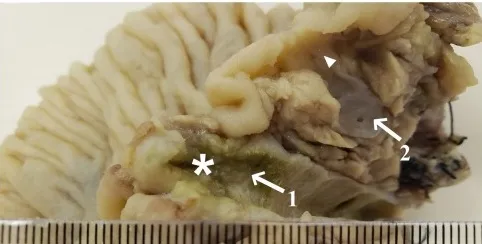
Macroscopy specimens of pylorus-preserving pancreaticoduodenectomy. Pancreas divisum, arrow 1 shows the dorsal duct with a vegetative lesion (17.0 x 2.0 mm) extending to the major ampulla (star), arrow 2 shows the ventral duct, and ,the arrowhead shows a poorly defined densification area near the minor ampulla (5.0 mm).
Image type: pathology (fish)